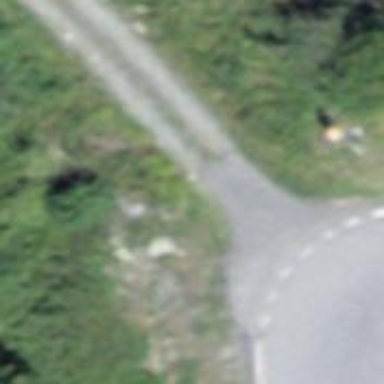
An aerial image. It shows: Guidepost providing information.